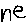
Label: line